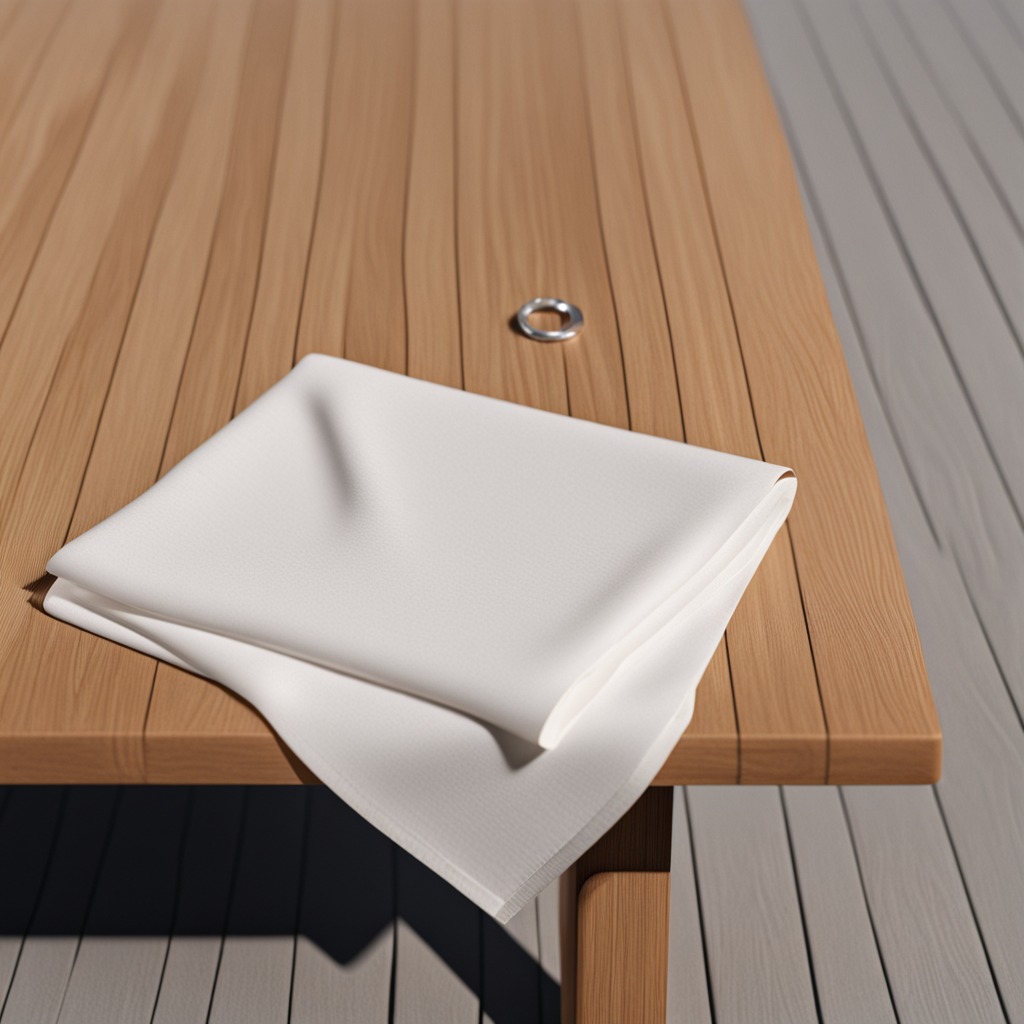
A flat metal washer is lying on the wooden table.